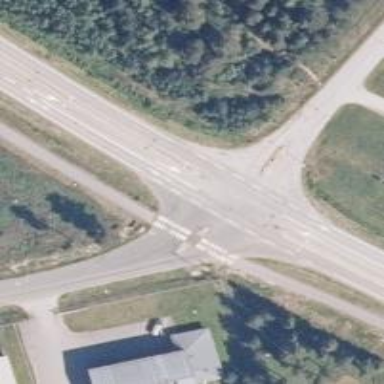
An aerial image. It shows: Uncontrolled road crossing with pedestrian island.